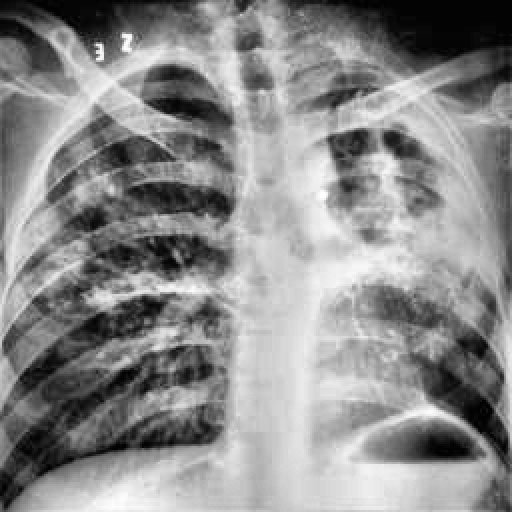
Finding: TUBERCULOSIS